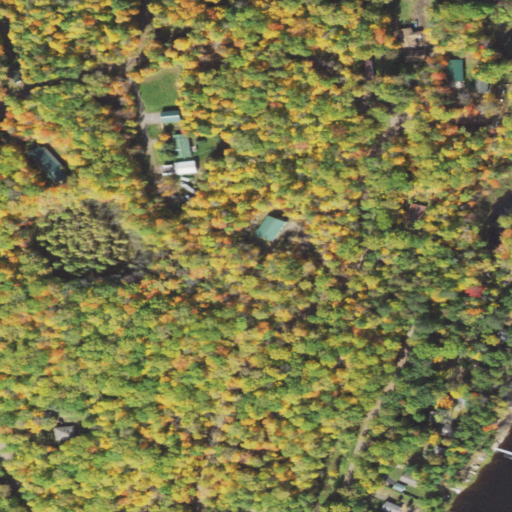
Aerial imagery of island in Minnesota named Battle Island containing deciduous forest, open development, woody wetlands, low intensity development, pasture, open water, and herbaceous wetlands